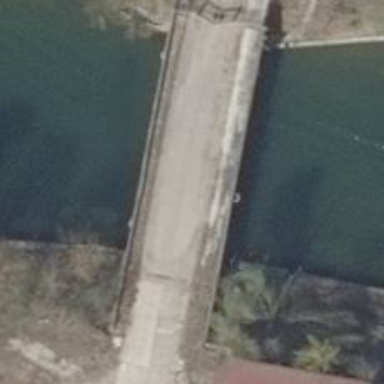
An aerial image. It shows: There is bridge in the image.